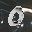
Label: 0